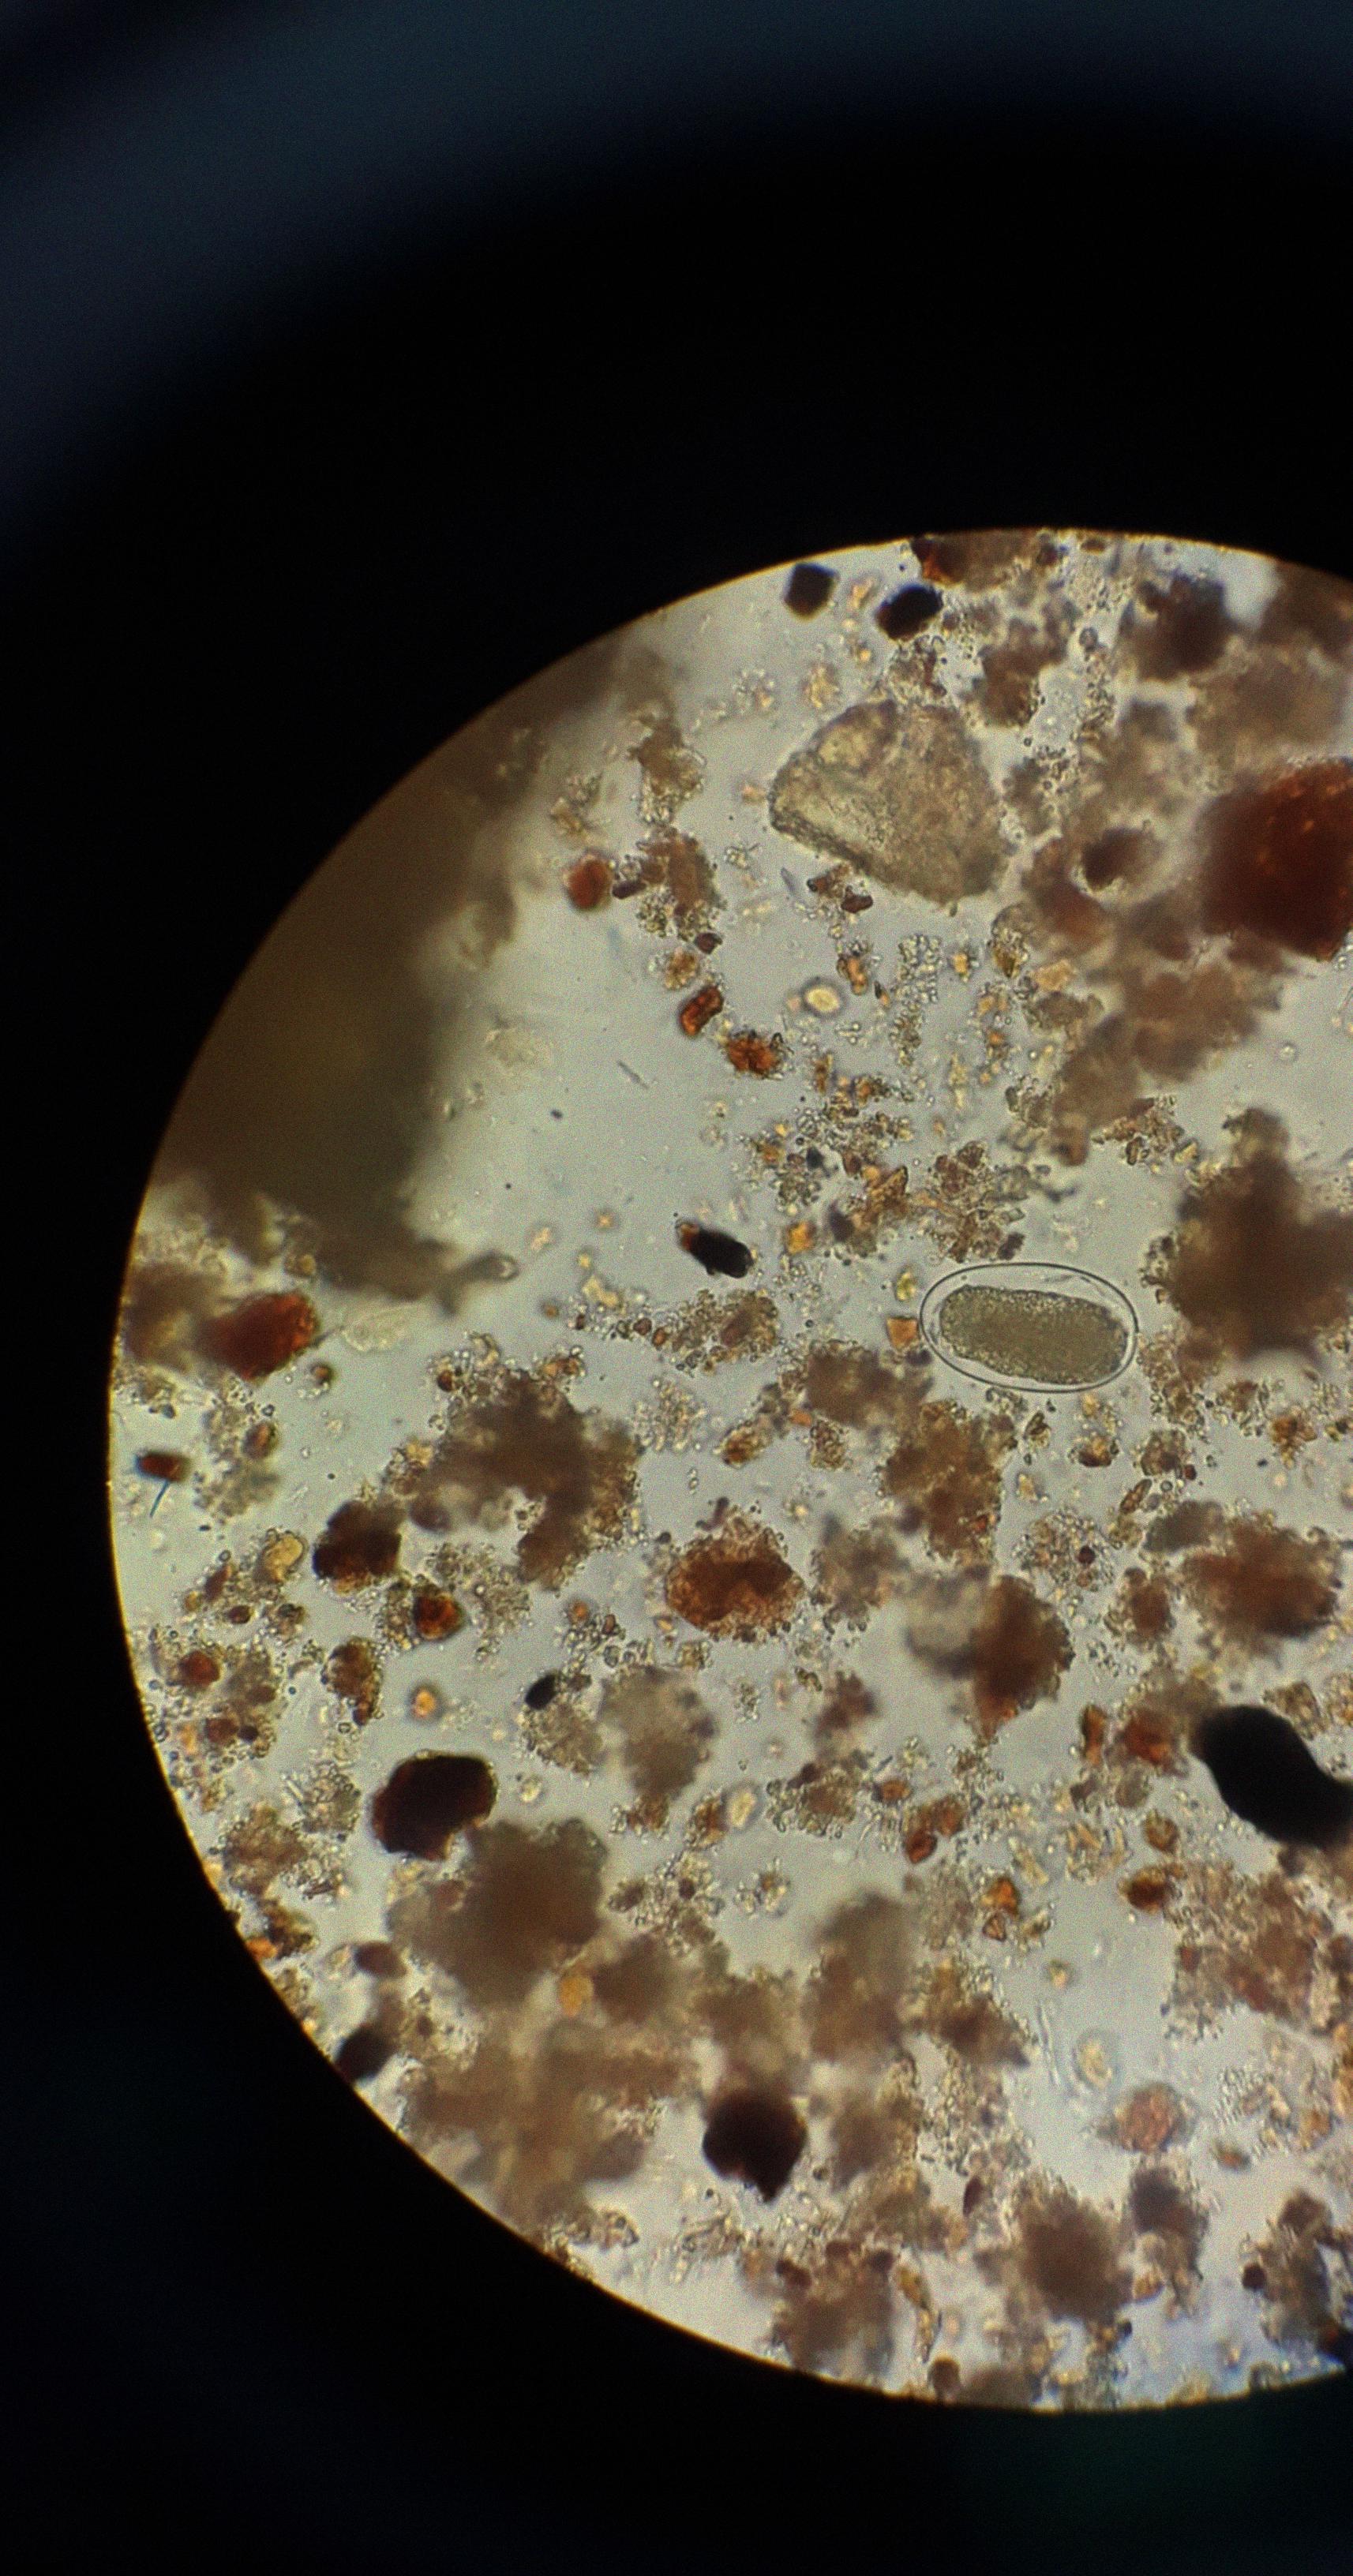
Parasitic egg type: Hookworm egg